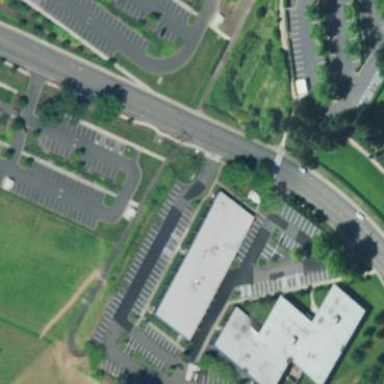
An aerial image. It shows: Office building.